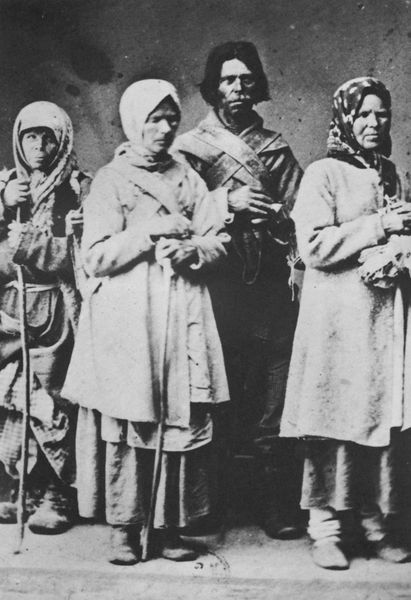
Titel: Pilger und Wanderer
Künstler: Russischer Photograph
Standort: Paris
Institution: Bibliothèque Nationale.
Schlagwörter: dunkel, hand, mann, schatten, weiß, frauen, menschen, mädchen, frau, grau, haar, hell, hintergrund, hut, hüte, kleid, kleider, licht, mund, männer, raum, schwarz, zimmer, gürtel, tuch, rock, alt, bart, hemd, schnurrbart, wand, alte, arm, falten, halten, kleidung, mensch, stehen, hände, boden, gewand, mantel, stoff, stoffe, familie, kind, mutter, bauern, kinder, stock, schürze, röcke, schuhe, stab, hosen, jungen, hemden, russland, schürzen, warm, mauer, winter, seile, kopftuch, faltenwurf, junge, bauer, foto, fotografie, seil, jungs, schwarz weiss, stöcke, stand, schuh, photo, kopftücher, bettler, gurt, oma, kranke, greise, moslems, schäbig